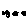
Label: flower